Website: crate-barrel
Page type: review-order
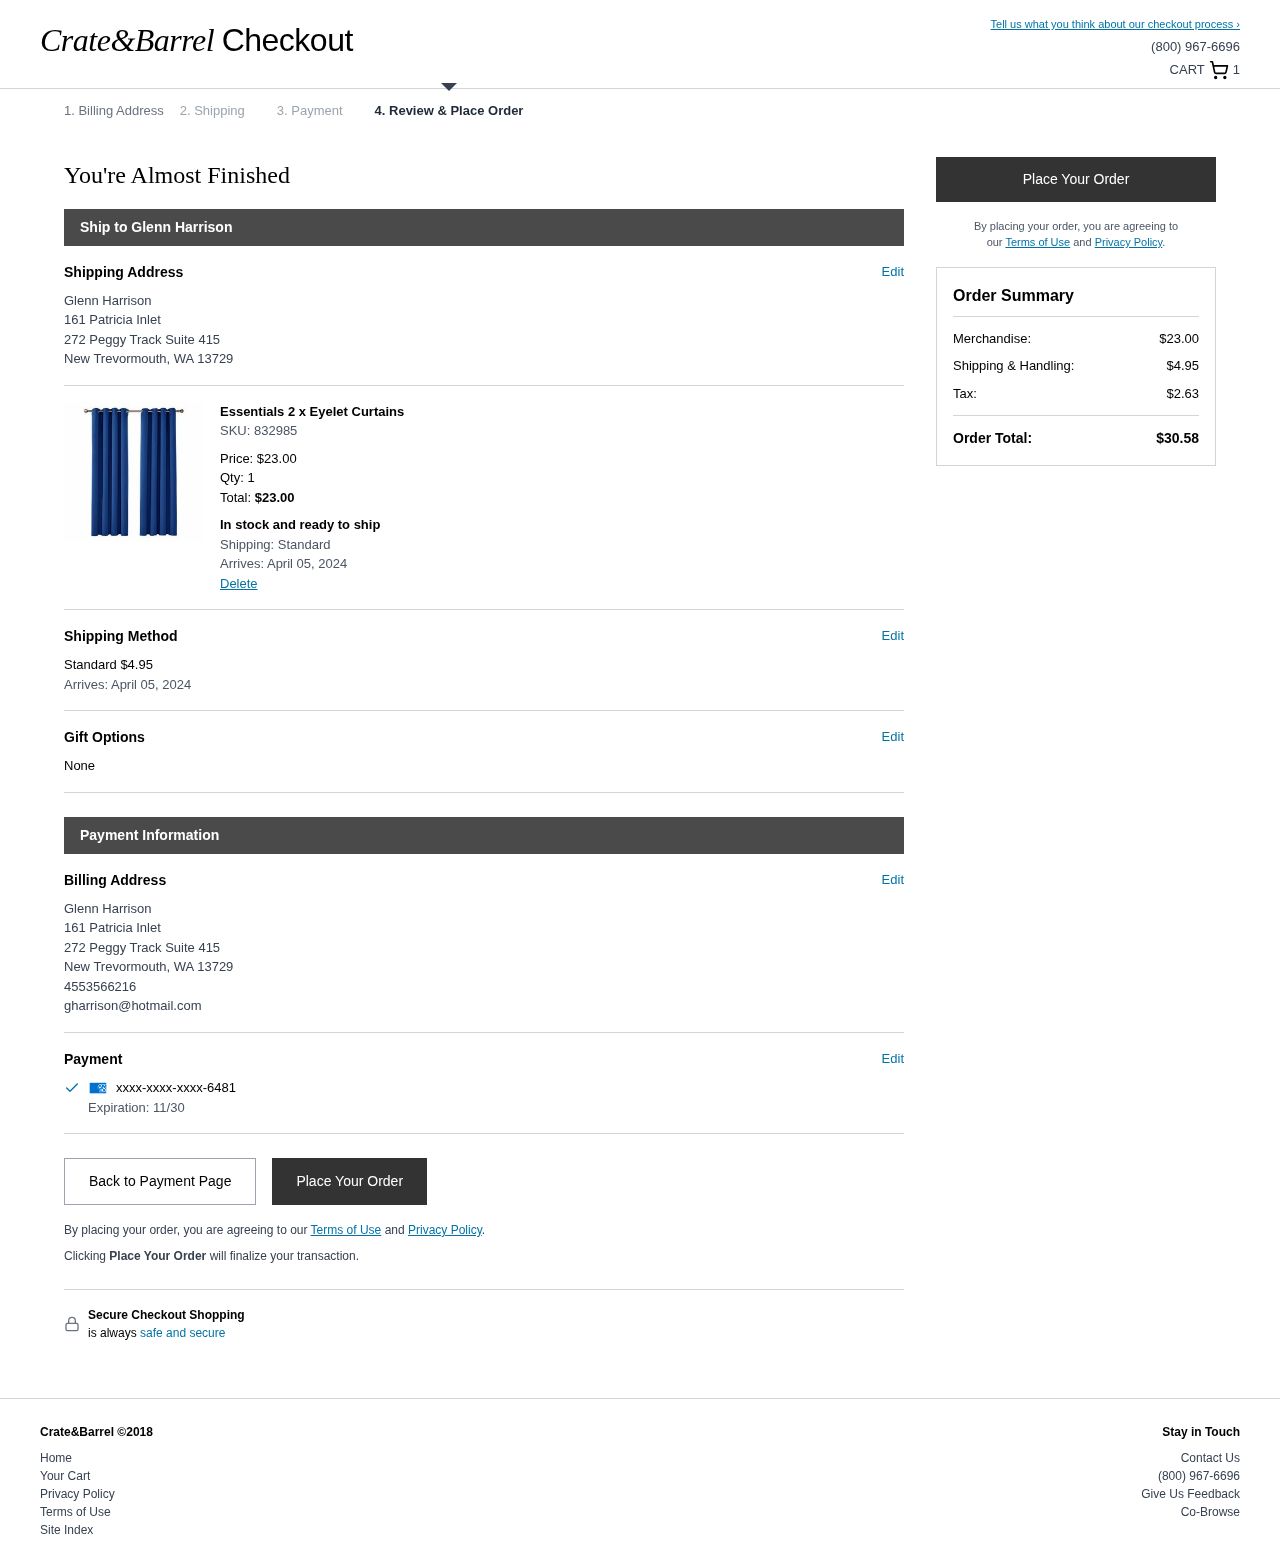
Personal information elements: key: PII_CARD_EXPIRY
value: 11/30
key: PII_CARD_LAST4
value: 6481
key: PII_EMAIL
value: gharrison@hotmail.com
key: PII_FULLNAME
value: Glenn Harrison
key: PII_PHONE
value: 4553566216
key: PII_STREET
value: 161 Patricia Inlet
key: PII_STREET2
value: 272 Peggy Track Suite 415
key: PII_FULLNAME2
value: Glenn Harrison
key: PII_CITY2
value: New Trevormouth
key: PII_STATE_ABBR2
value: WA
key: PII_POSTCODE2
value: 13729
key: PII_FULLNAME3
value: Glenn Harrison
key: PII_CITY3
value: New Trevormouth
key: PII_STATE_ABBR3
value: WA
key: PII_POSTCODE
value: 13729
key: PII_POSTCODE_FULL
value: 13729
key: PII_POSTCODE_NUMERIC
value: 13729
Product elements: key: PRODUCT1_NAME
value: Essentials 2 x Eyelet Curtains
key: PRODUCT1_PRICE
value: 23
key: PRODUCT1_QUANTITY
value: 1
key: PRODUCT1_SKU
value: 832985
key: PRODUCT1_TOTAL
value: $23.00
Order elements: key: ORDER_NUM_ITEMS
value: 1
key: ORDER_DELIVERY_DATE
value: April 05, 2024
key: ORDER_SHIPPING_COST
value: $4.95
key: ORDER_DELIVERY_DATE2
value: April 05, 2024
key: ORDER_SUBTOTAL
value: $23.00
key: ORDER_SHIPPING_COST2
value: $4.95
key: ORDER_TAX
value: $2.63
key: ORDER_TOTAL
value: $30.58